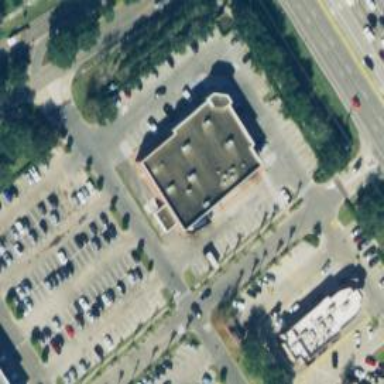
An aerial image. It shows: Building.